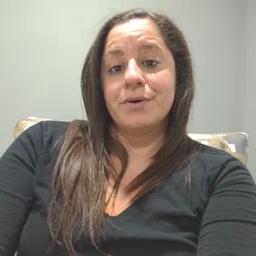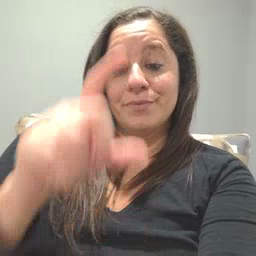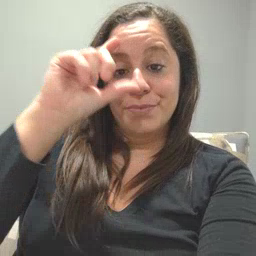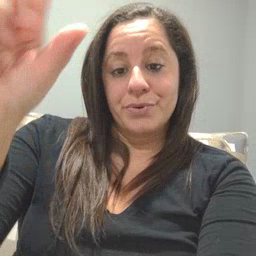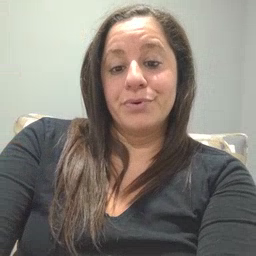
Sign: moon